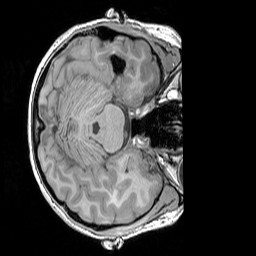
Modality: T1w
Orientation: axial
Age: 19
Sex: female
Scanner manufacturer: siemens
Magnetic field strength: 3 T
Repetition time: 1.83 s
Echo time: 0.00303 s